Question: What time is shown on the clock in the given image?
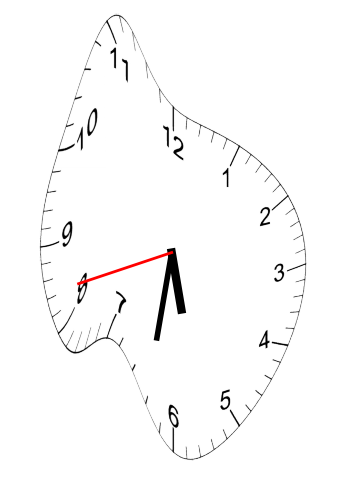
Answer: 05:31:42